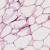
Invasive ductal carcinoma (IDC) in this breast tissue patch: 0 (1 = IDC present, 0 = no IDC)